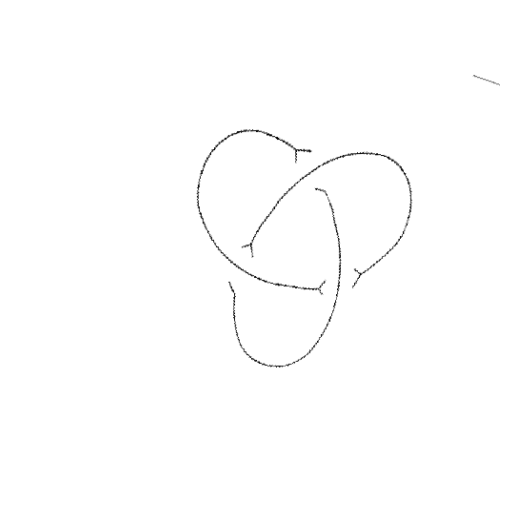
Crossing number: 3